【题型】解答题　【知识点】解析几何　【难度】medium
已知椭圆 \(\Gamma: \frac{x^2}{a^2} + \frac{y^2}{b^2} = 1\ (a > b > 0)\) 的左右焦点分别为 \(F_1\), \(F_2\)，上下顶点分别为 \(B_1\), \(B_2\)，\(\triangle B_1F_1F_2\) 是面积为 1 的直角三角形，过焦点的直线交椭圆 \(\Gamma\) 于 \(P\)、\(Q\) 两点（\(P\)、\(Q\) 分别在第一、四象限）。

(1) 求椭圆 \(\Gamma\) 的离心率；

(2) 已知点 \(M(0,m)\)，\(m > 0\)，求椭圆 \(\Gamma\) 上的动点 \(R\) 到点 \(M\) 的最大距离；

(3) 求四边形 \(B_1B_2QP\) 面积的取值范围。
【解答】
【答案】(1) \(\frac{\sqrt{2}}{2}\)

(2) 答案详见解析

(3) \(\left(\frac{4}{3}, \frac{2+\sqrt{2}}{2}\right]\)

【分析】（1）根据题意，利用 \(\triangle B_1F_1F_2\) 为面积为 1 的直角三角形，可得到 \(\begin{cases} a = \sqrt{2} \\ c = 1 \end{cases}\)，再求解离心率即可。

（2）设 \(R(x,y)\)，利用两点间距离公式表示 \(|RM|^2\)，转化为二次函数分类讨论求解最值即可。

（3）设直线的方程为 \(x = my + 1\ (m \neq 0)\)，\(P(x_1,y_1)\)，\(Q(x_2,y_2)\)，利用圆锥曲线“设而不求”的方法可以把四边形的面积可表示为关于 \(m\) 的函数，再利用函数单调性求得范围即可。

【详解】（1）如图，设椭圆 \(C\) 的焦距为 \(|F_1F_2| = 2c\ (c > 0)\)，

易得 \(|OF_1| = c\)，\(|OB_1| = b\)，\(|B_1F_1| = a\)，

又因为 \(\triangle B_1F_1F_2\) 为面积为 1 的直角三角形，\(\begin{cases} |B_1F_1| = a = \sqrt{2} \\ |OF_1| = c = 1 \end{cases}\)，

所以椭圆的离心率 \(e = \frac{c}{a} = \frac{\sqrt{2}}{2}\)。

（2）由第一问知 \(\begin{cases} a = \sqrt{2} \\ c = 1 \end{cases}\)，故椭圆方程为 \(\frac{x^2}{2} + \frac{y^2}{1} = 1\)，

设 \(R(x,y)\)，且 \(\frac{x^2}{2} + \frac{y^2}{1} = 1\)，即 \(x^2 = 2 - 2y^2\)，

\[
|RM|^2 = x^2 + (y - m)^2 = 2 - 2y^2 + y^2 - 2my + m^2 = -y^2 - 2my + m^2 + 2,
\]

其对称轴为 \(y = -m < 0\)，而 \(-1 \le y \le 1\)，当 \(-m \le -1\)，即 \(m \ge 1\) 时，

\(|RM|^2\) 在 \(y = -1\) 时取得最大值，\(|RM|_{\max} = m + 1\)；

当 \(0 > -m > -1\)，即 \(0 < m < 1\) 时，

\(|RM|^2\) 在 \(y = -m\) 时取得最大值，\(|RM|_{\max} = \sqrt{2m^2 + 2}\)。

综上，当 \(0 < m < 1\) 时，最大距离为 \(\sqrt{2m^2 + 2}\)；当 \(m \ge 1\) 时，最大距离为 \(m + 1\)。

（3）设直线 \(PQ\) 的方程为 \(x = my + 1\)，\(P(x_1,y_1)\)，\(Q(x_2,y_2)\)，

联立
\[
\begin{cases}
x = my + 1 \\
\frac{x^2}{2} + y^2 = 1
\end{cases}
\]
消去 \(x\) 整理得 \((m^2 + 2)y^2 + 2my - 1 = 0\)，

则 \(\Delta > 0\)，\(y_1 + y_2 = -\frac{2m}{m^2 + 2}\)，\(y_1y_2 = -\frac{1}{m^2 + 2}\)。

因为点 \(P,Q\) 分别在第一、四象限，

所以
\[
\begin{cases}
x_1 + x_2 > 0 \\
x_1 \cdot x_2 > 0
\end{cases},
\quad \text{即}
\begin{cases}
m(y_1 + y_2) + 2 > 0 \\
m^2y_1y_2 + m(y_1 + y_2) + 1 > 0
\end{cases},
\]

故
\[
\begin{cases}
\frac{-2m^2}{m^2 + 2} + 2 > 0 \\
\frac{-m^2}{m^2 + 2} - \frac{2m^2}{m^2 + 2} + 1 > 0
\end{cases},
\quad \text{解得} -1 < m < 1,
\]

得到四边形 \(B_1B_2QP\) 的面积为 \(S = S_{\triangle OB_1P} + S_{\triangle OB_2Q} + S_{\triangle OPQ}\)，

\[
= \frac{1}{2}|OB_1| \cdot |x_1| + \frac{1}{2}|OB_2| \cdot |x_2| + \frac{1}{2}|OF_2| \cdot |y_1 - y_2|,
\]

因为 \(|B_1B_2| = 2\)，\(x_1 = my_1 + 1\)，\(x_2 = my_2 + 1\)，

所以
\[
S = \frac{1}{2}m(y_1 + y_2) + 1 + \frac{1}{2}\sqrt{(y_1 + y_2)^2 - 4y_1y_2} = \frac{2 + \sqrt{2m^2 + 2}}{m^2 + 2},
\]

令 \(t = 2 + \sqrt{2m^2 + 2}\)，\(\sqrt{2} + 2 \le t < 4\)，则
\[
S = \frac{2t}{t^2 - 4t + 6} = \frac{2}{t + \frac{6}{t} - 4},
\]

因为 \(\sqrt{2} + 2 > \sqrt{6}\)，所以 \(y = t + \frac{6}{t}\) 在 \([\sqrt{2} + 2, 4)\) 上单调递增，

故 \(S \in \left(\frac{4}{3}, \frac{2+\sqrt{2}}{2}\right]\)，即四边形 \(B_1B_2QP\) 面积的取值范围为 \(\left(\frac{4}{3}, \frac{2+\sqrt{2}}{2}\right]\)。

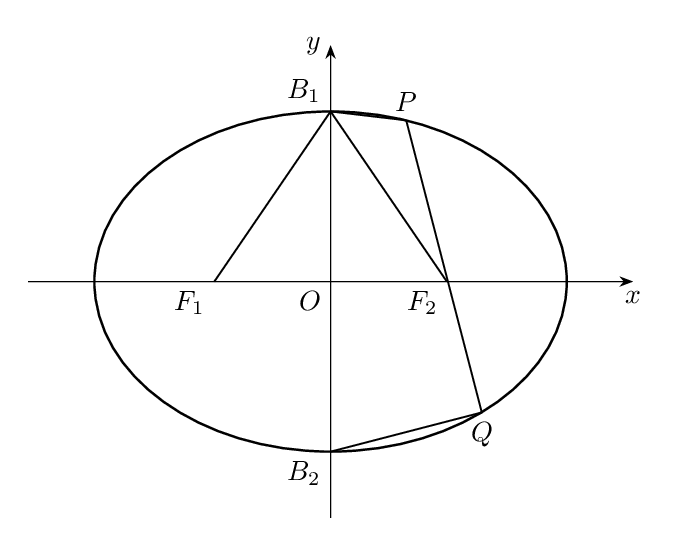